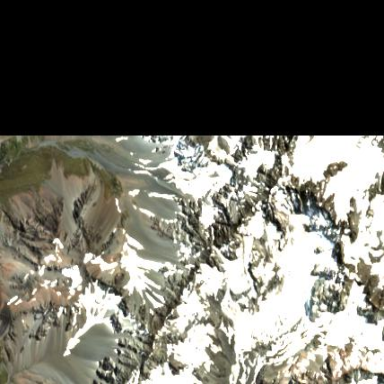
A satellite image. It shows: Stunning view of glacier.